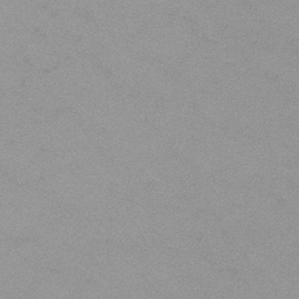
Label: frost